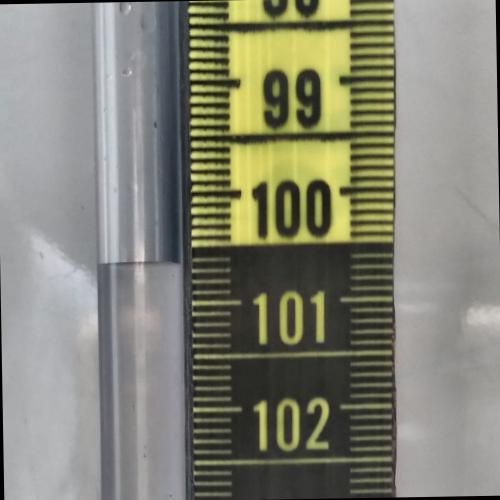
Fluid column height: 100.6 cm